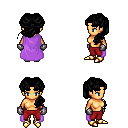
a pixel art fantasy rpg character, female body template, human, tanned skin, lavender cape, red pants, black princess hairstyle, metal gloves, gold boots, four views (front, back, left, right), 2x2 character sprite sheet, small pixel art, hard edges, no anti-aliasing